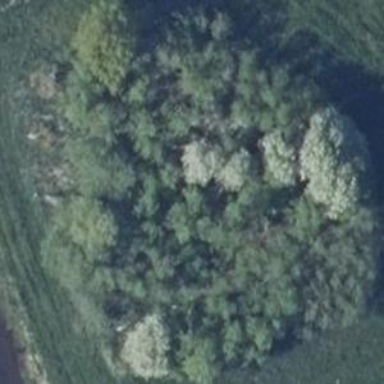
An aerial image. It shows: Deciduous broadleaved woodland.